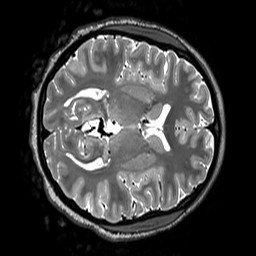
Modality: T2w
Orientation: axial
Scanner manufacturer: siemens
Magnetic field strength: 3 T
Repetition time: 3.2 s
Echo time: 0.406 s